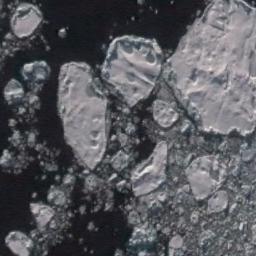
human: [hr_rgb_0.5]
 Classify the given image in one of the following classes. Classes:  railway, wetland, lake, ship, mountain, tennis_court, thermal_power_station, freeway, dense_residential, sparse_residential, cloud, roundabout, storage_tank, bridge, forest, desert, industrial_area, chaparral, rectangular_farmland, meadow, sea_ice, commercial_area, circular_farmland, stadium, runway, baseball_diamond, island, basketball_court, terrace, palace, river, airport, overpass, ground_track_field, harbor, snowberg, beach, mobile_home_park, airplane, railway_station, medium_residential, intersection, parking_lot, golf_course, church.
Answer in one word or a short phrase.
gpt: sea_ice